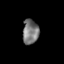
Tissue: skin
Cell type: Epithelial cells
Senescence score: 0.2566
Nuclear area (px): 387
Mean DAPI intensity: 120.512